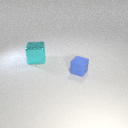
large cyan metal cube to the left of small blue rubber cube